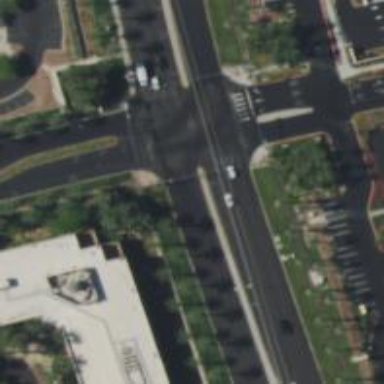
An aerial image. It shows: Solid stop line on the road.